Question: After setting up TemplaVoila like ever i end up in this view.

I set up TV with the wizard. all example pages and content elements were there (i deleted them after)
but they werent visible in Page view. also there are no "new contentelement" icons and all that stuff.
Heres the typoscript:
'''
page = PAGE
page.typeNum = 0
page.10 = USER
page.10.userFunc = tx_templavoila_pi1->main_page
'''
No errors, installed everything like 20 times before. Just another TYPO3 Version 4.6.3 - but theres nothing to if there are some conflicts with TV and TYPO3 4.6.3
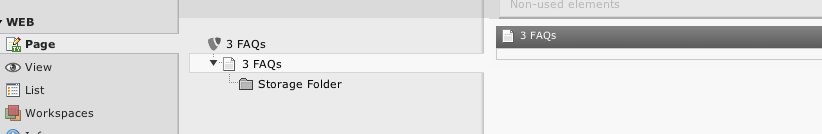
Answer: Check your TemplaVoila mapping. This usually happens when you don't have an entity for content elements mapped.